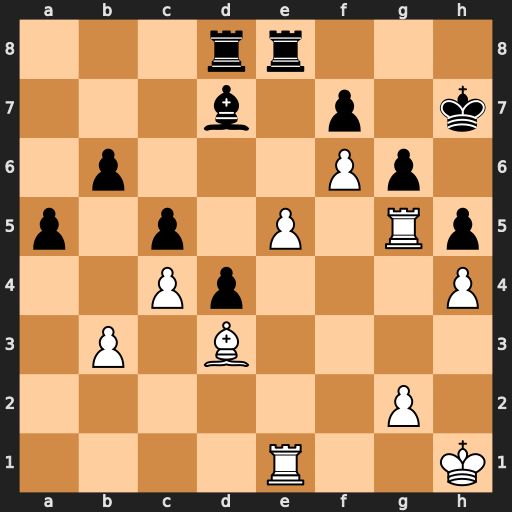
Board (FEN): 3rr3/3b1p1k/1p3Pp1/p1p1P1Rp/2Pp3P/1P1B4/6P1/4R2K
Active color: w
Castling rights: -
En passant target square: -
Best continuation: Rxh5+ Kg8 Rg5